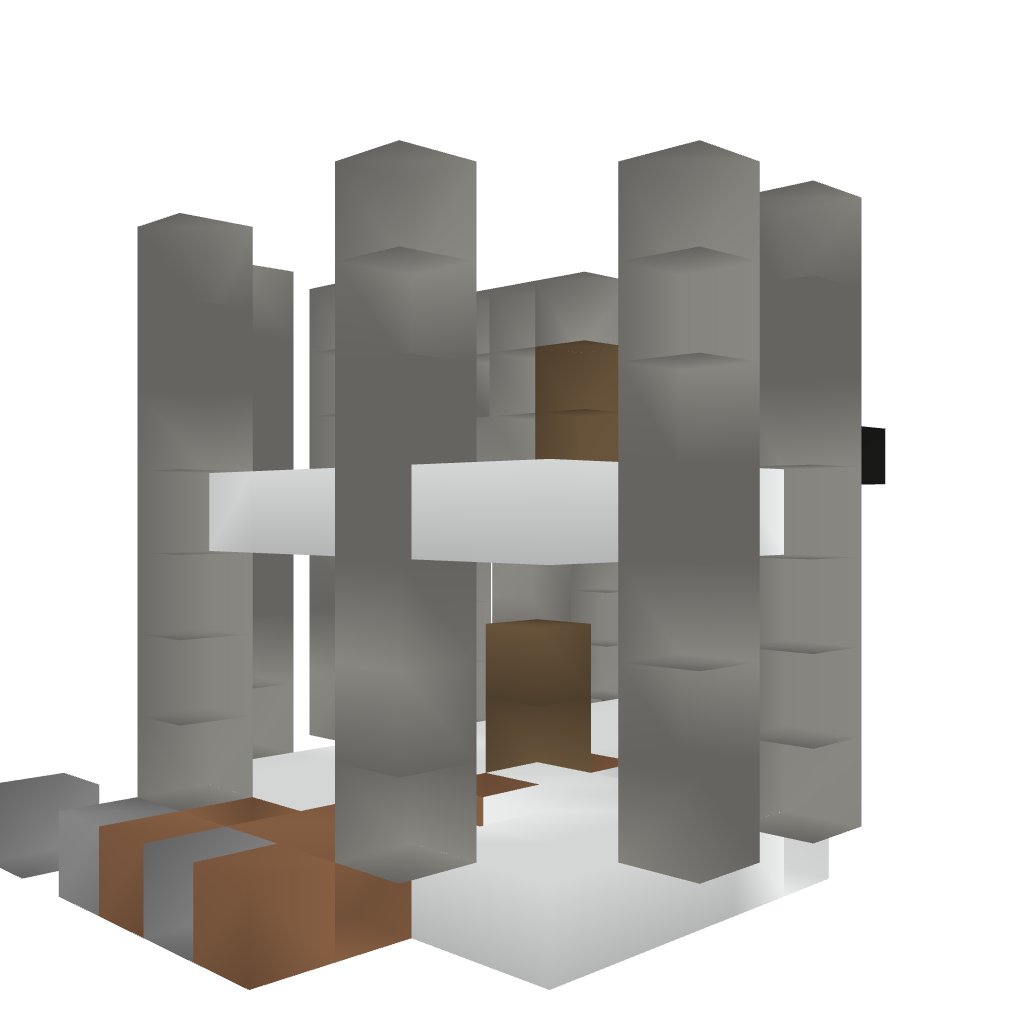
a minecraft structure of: Modern House #1